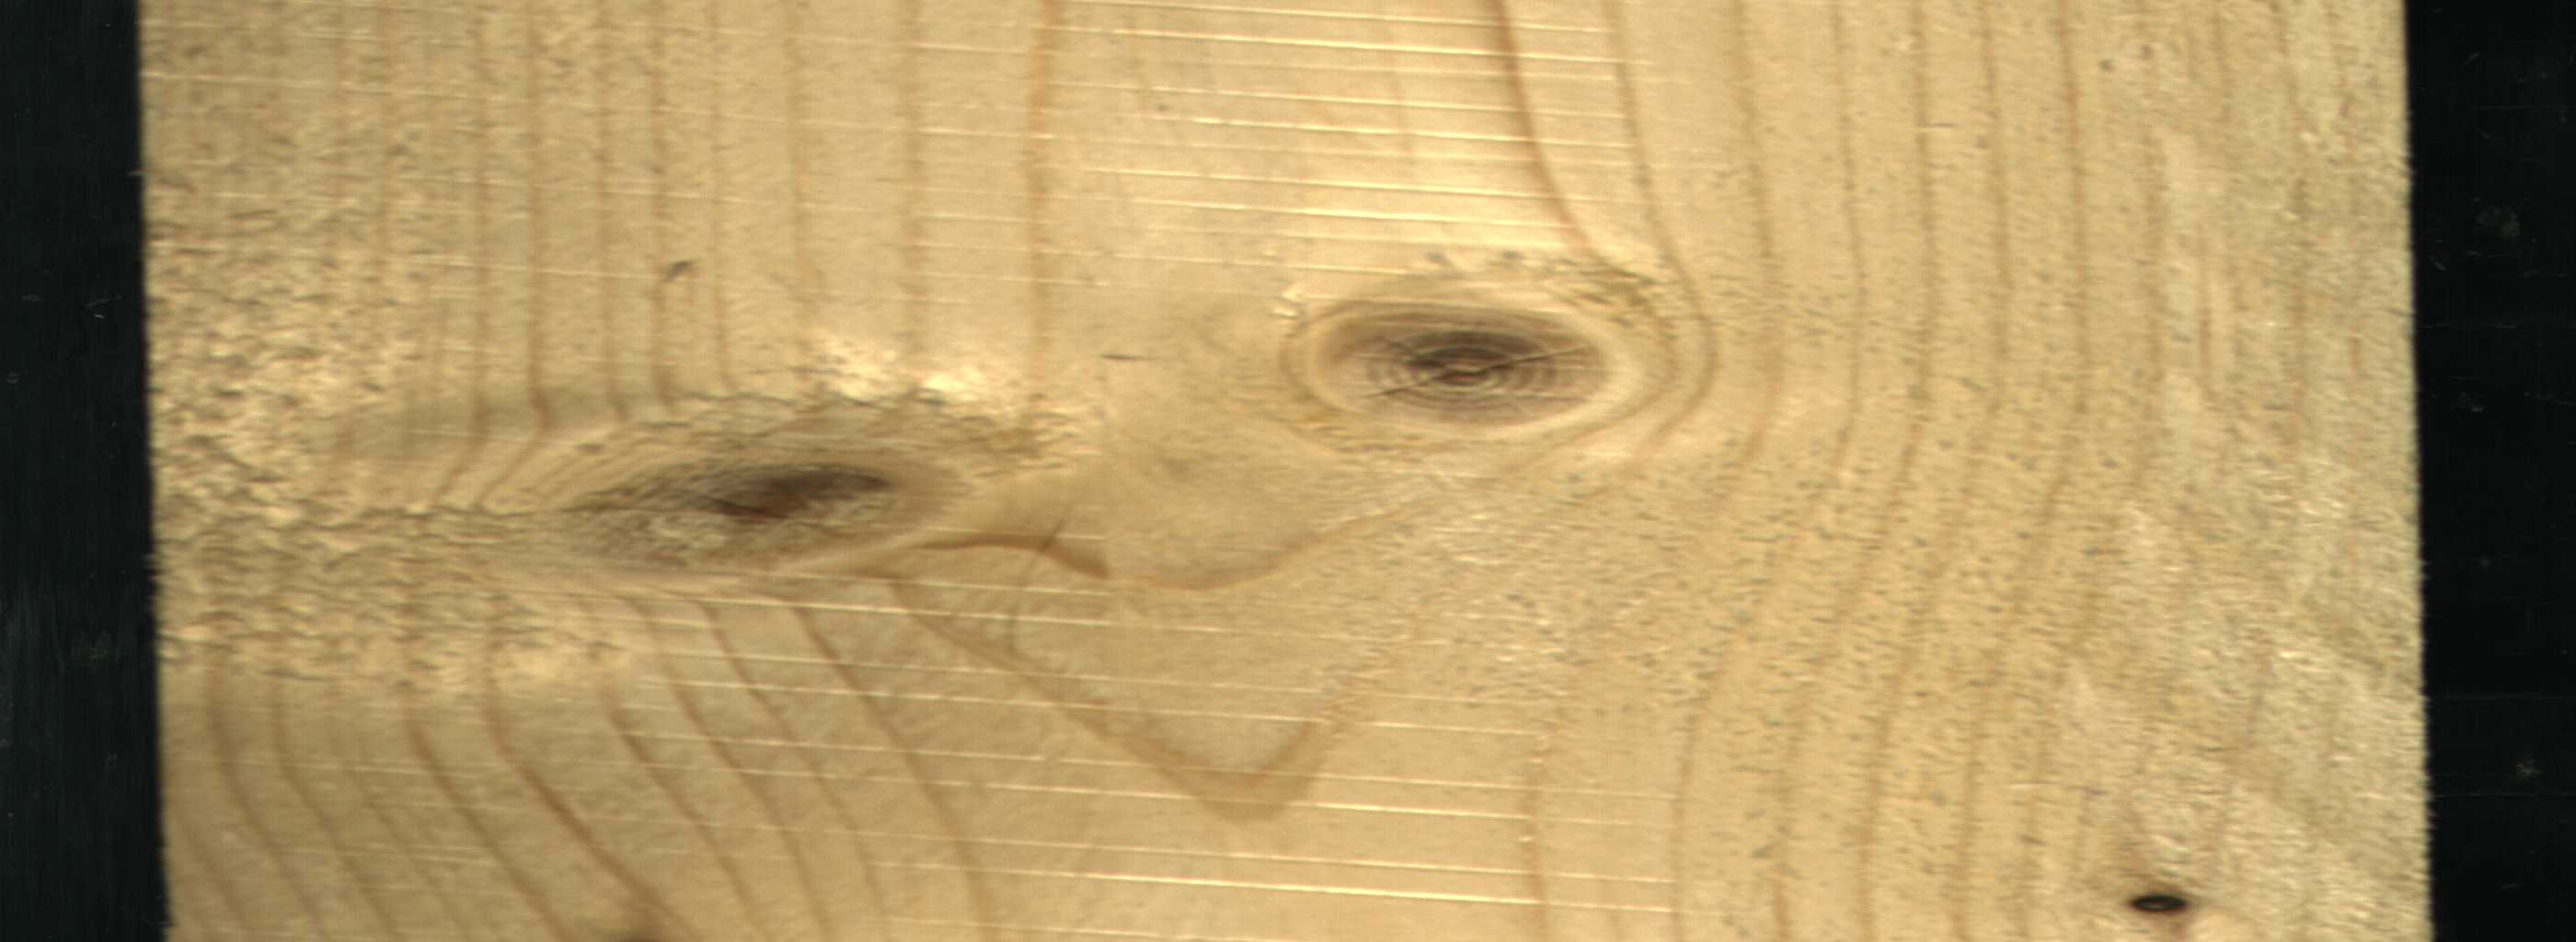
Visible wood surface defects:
knot_with_crack
Dead_Knot
Live_Knot